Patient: sex F, age 68
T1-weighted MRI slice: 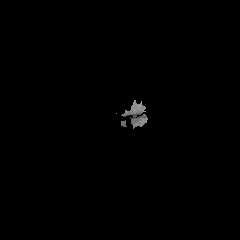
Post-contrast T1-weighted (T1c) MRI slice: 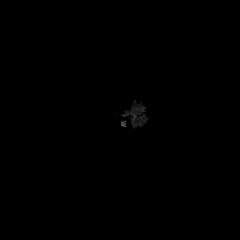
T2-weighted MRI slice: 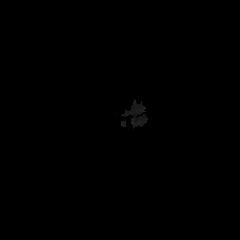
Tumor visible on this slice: no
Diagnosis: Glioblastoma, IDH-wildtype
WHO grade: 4